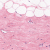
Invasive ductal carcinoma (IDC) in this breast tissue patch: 0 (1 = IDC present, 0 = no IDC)